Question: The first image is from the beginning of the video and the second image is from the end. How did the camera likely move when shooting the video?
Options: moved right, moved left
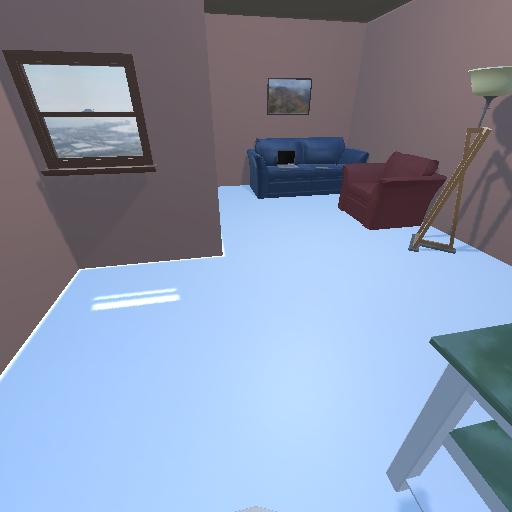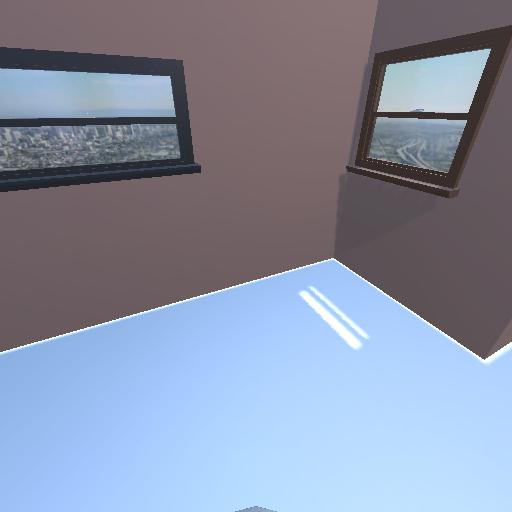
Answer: moved right